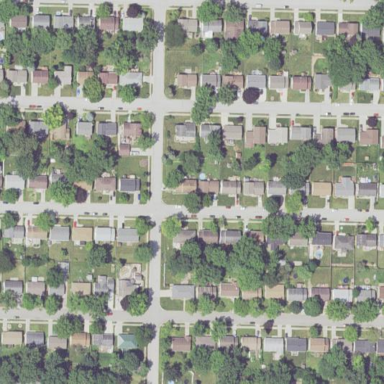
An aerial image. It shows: This residential area consists of single-family homes.